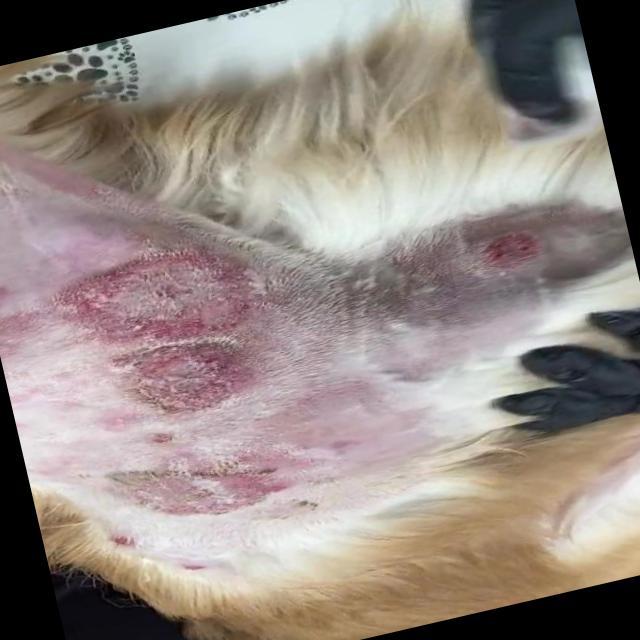
Canine dermatitis — inflammation of the skin presenting with erythema, pruritus, papules, and excoriation. May be allergic, contact, or atopic in origin.